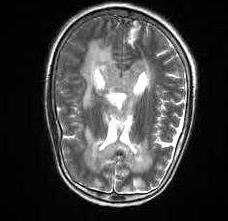
Label: notumor